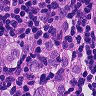
Metastatic tissue present: yes